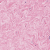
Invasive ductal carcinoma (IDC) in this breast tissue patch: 0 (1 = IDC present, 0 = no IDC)